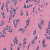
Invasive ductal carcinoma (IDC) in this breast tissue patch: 1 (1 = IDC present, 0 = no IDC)